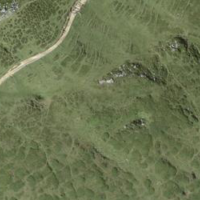
EUNIS habitat code: 26
Species observed at this site:
Vaccinium myrtillus
Vaccinium uliginosum
Phoenicurus phoenicurus
Eriophorum vaginatum
Capra ibex